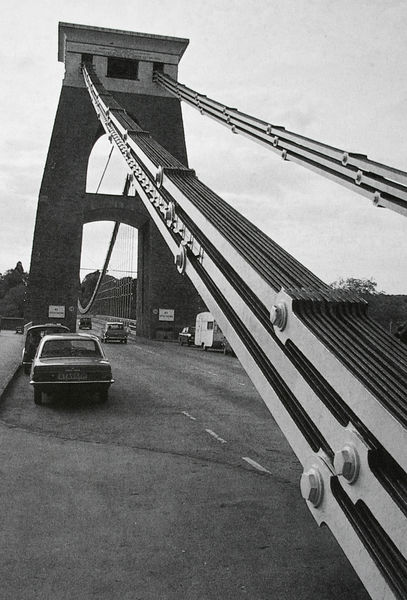
Titel: Clifton-Bridge, Ansicht der Hängekonstruktion
Künstler: J.K. Brunel
Standort: Bristol
Institution: Clifton-Bridge
Schlagwörter: baum, himmel, schatten, weiß, bäume, landschaft, licht, pfeiler, schwarz, strasse, gebäude, architektur, stehen, stein, bild, horizont, natur, brücke, england, wald, turm, bogen, pflaster, zug, mauer, hecke, grenze, auto, industrie, rundbogen, seile, detail, metall, durchgang, tor, foto, fotografie, photographie, eisen, schild, stütze, beton, seil, technik, schwarz-weiß, blanc, noir, schilder, autor, photo, fahren, stäbe, vue, konstruktion, rouge, london, fahrspur, gespann, fotographie, stahl, träger, ciel, nature, paysage, fer, streben, draht, bau, autos, fahrzeug, fahrzeuge, schrauben, fot, ville, pierre, brückenpfeiler, markierung, architecture, arche, grille, parken, hängebrücke, zugbrücke, wohnwagen, diagonale, starße, teer, arbres, vieux, pont, réalisme, chemin, trasse, tour, talbot, niete, perspective, modernité, noir et blanc, englang, suspension, passage, rue, document, route, traversée, san francisco, stahlseile, tablier, voyage, ancien, métal, bristol, brücle, atomobil, bedon, geteilt, hallo, hängebürucke, pylon, schräg, streifen, verankerung, wagen, banc, voiture, voitures, teeg, suspension bridge, wohnwwagen, urbanisme, e, trottoir, autoroute, trafic, chaîne, pilier, etats-unis, brique, wohnmobil, usa, new york, hauban, suspendue, suspendu, phot, phot noir et balnac d'un pont, caravane, pont suspendu, années cinquante, boulon*, état-unis, noir et blan, piliers, pillier, structure, garées, garé, cable, années 60, auban, contre-plongée, bridge, boulons, boulon, écrou, gris noir et blanc, traffic, locomotion, cables, marquage, cinquante, automobile, lignes blanches, fils de fer, écrous